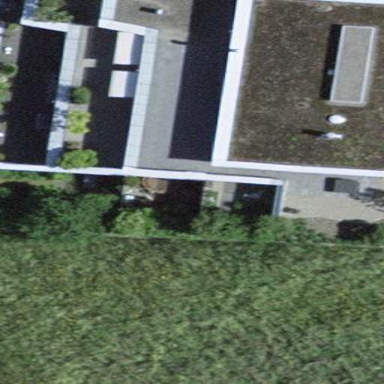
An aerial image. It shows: Terrace building.